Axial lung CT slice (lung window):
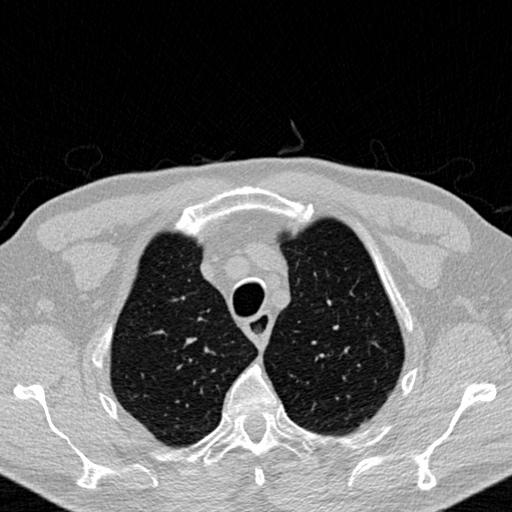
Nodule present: no